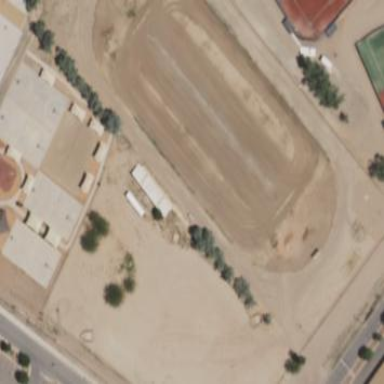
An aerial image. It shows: American football pitch for leisure and sport activities.